The plot is a time-scale (wavelet) decomposition of a bearing vibration signal. Classify the bearing condition as one of: normal, inner_race, outer_race, ball.
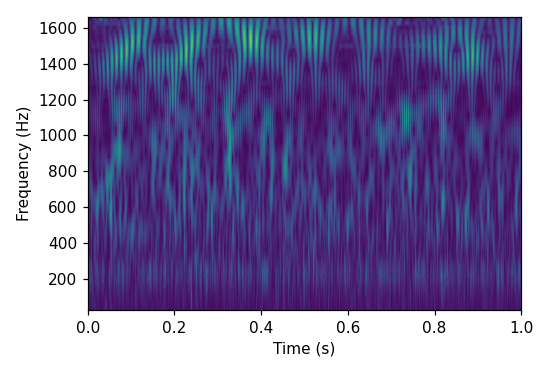
Answer: normal